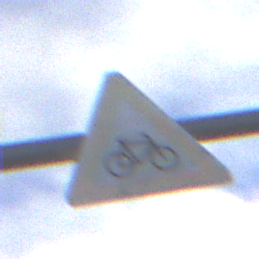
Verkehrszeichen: RadverkehrLinks
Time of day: SunriseSunset
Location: Outdoor (Nature)
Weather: PartlyCloudy
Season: NotSpecified
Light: Natural